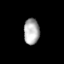
Tissue: skin
Cell type: Epithelial cells
Senescence score: 0.6858
Nuclear area (px): 393
Mean DAPI intensity: 174.272